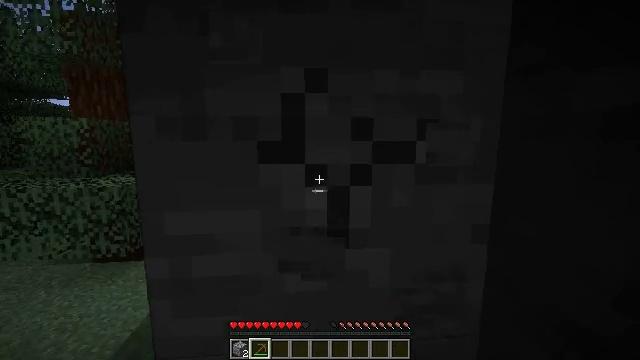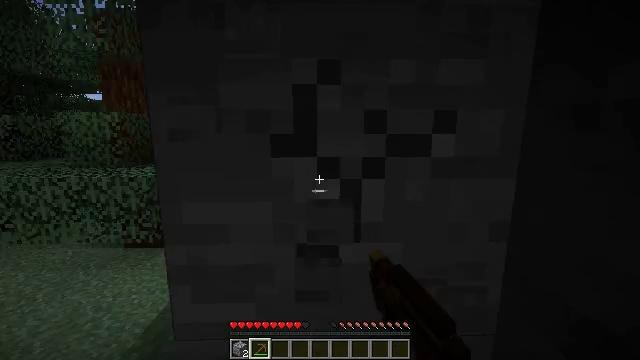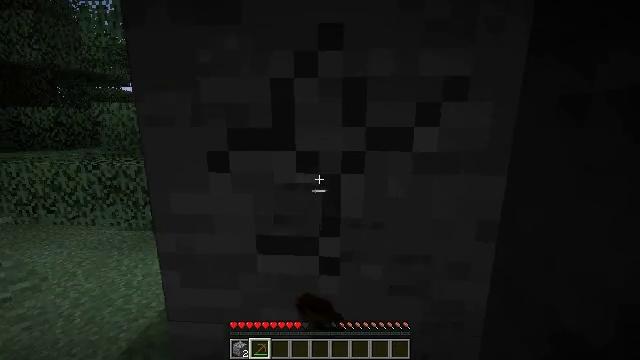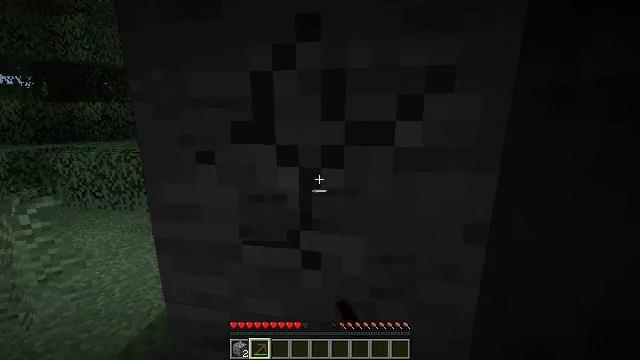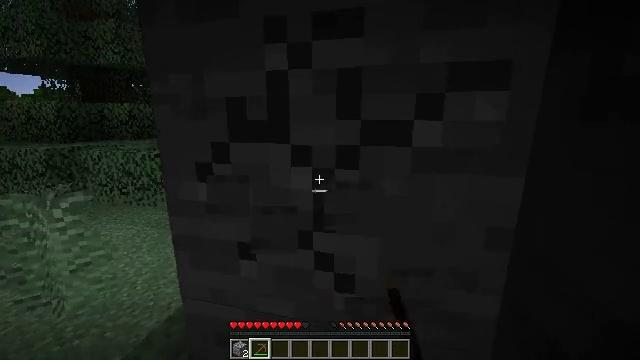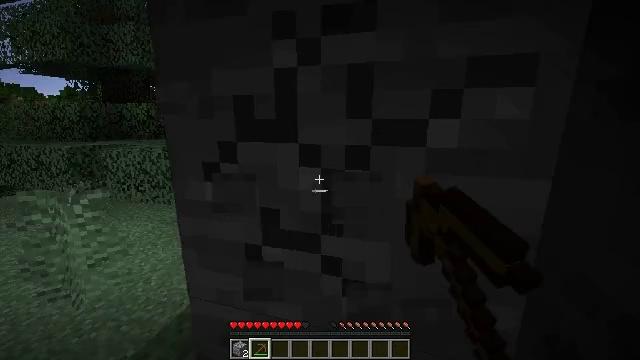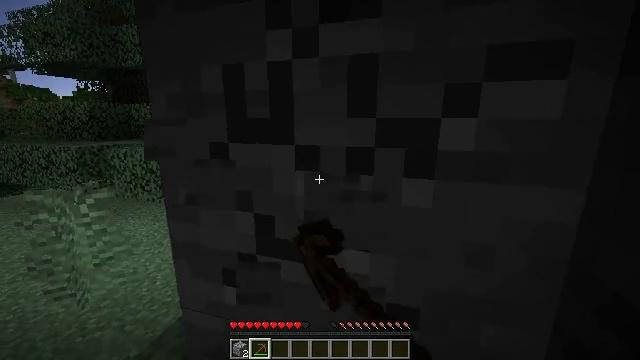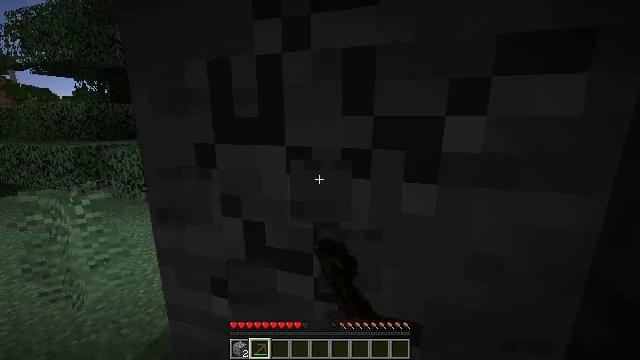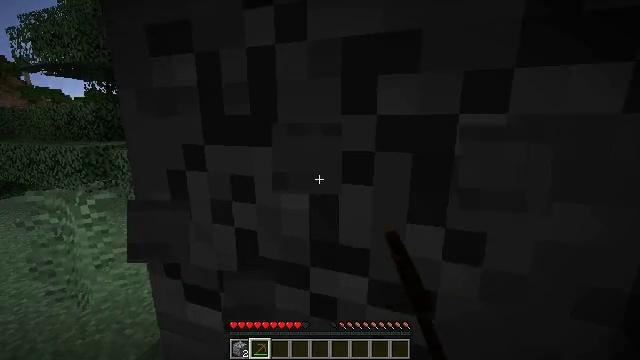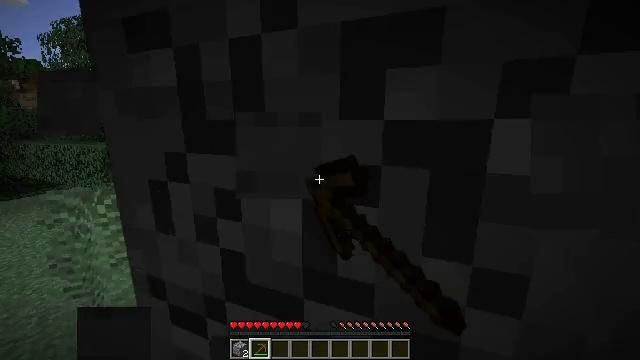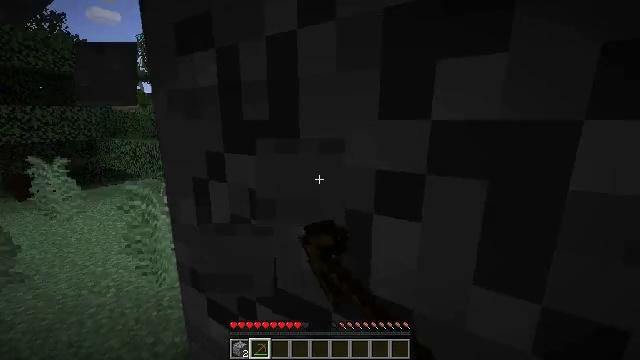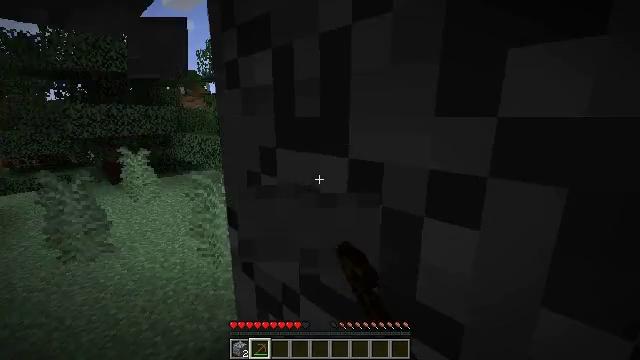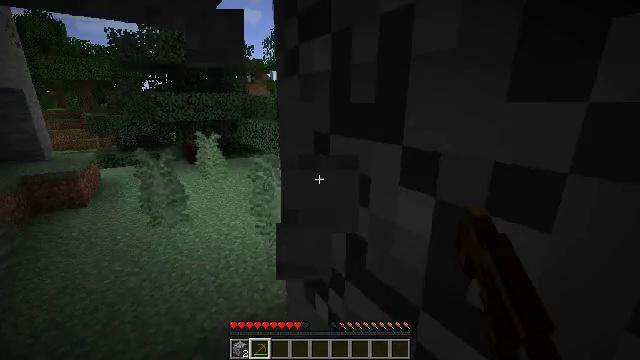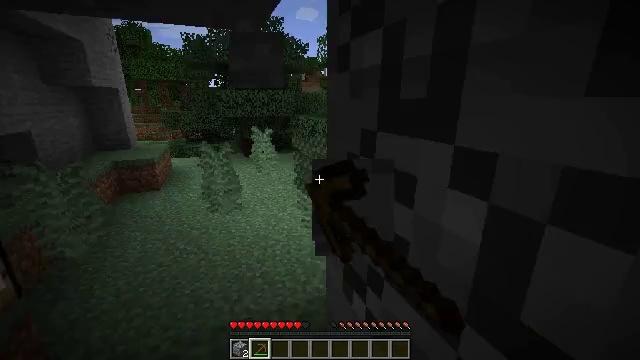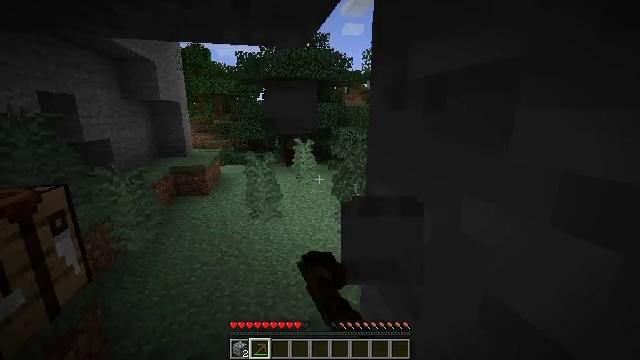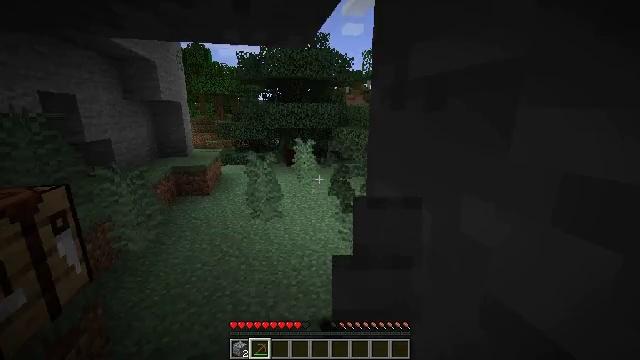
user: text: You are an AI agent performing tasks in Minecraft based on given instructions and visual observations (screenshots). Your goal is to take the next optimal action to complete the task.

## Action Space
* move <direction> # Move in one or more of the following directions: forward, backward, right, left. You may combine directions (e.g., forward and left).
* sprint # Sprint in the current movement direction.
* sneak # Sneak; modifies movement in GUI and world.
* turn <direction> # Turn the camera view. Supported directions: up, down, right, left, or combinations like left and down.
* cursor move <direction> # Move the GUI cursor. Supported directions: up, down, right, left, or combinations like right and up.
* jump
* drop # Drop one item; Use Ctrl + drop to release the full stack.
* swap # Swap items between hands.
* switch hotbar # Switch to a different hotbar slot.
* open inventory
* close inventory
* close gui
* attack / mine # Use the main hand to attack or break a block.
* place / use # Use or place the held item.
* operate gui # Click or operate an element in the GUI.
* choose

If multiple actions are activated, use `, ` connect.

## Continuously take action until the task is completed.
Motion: motion action
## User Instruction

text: Collect the large fern.
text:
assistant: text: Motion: move right, turn left and down, attack / mine
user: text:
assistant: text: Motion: move right, turn left and down, attack / mine
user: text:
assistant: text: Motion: move right, turn left and down, attack / mine
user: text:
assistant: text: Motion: move right, turn left, attack / mine
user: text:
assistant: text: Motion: move right, turn left, attack / mine
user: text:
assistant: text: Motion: move right, turn left, attack / mine
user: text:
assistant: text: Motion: move right, attack / mine
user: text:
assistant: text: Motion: move right, turn left, attack / mine
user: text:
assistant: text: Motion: move right, turn left, attack / mine
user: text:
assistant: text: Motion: move right, turn left, attack / mine
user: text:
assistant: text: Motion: move right, turn left, attack / mine
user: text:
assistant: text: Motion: turn left and down, attack / mine
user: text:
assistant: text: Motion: turn left, attack / mine
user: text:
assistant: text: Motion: move right, turn left and up, attack / mine
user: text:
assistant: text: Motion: move right
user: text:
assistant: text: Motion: move right
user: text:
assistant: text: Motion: move right
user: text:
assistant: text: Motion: no_op